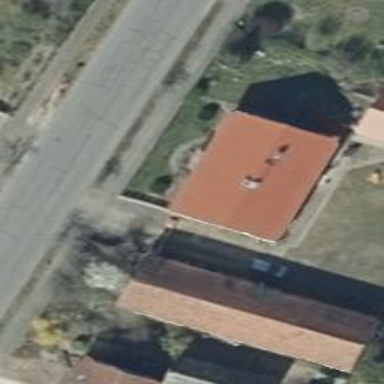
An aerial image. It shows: House with gabled roof oriented along. The roof is grey in color.